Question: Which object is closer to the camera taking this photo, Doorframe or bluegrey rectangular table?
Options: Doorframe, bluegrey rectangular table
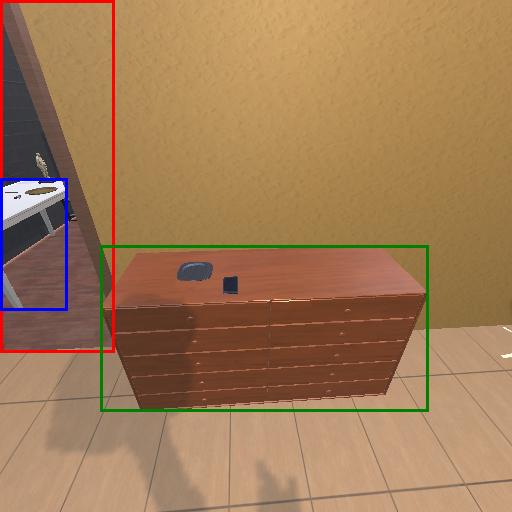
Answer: Doorframe